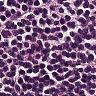
Metastatic tissue present: no